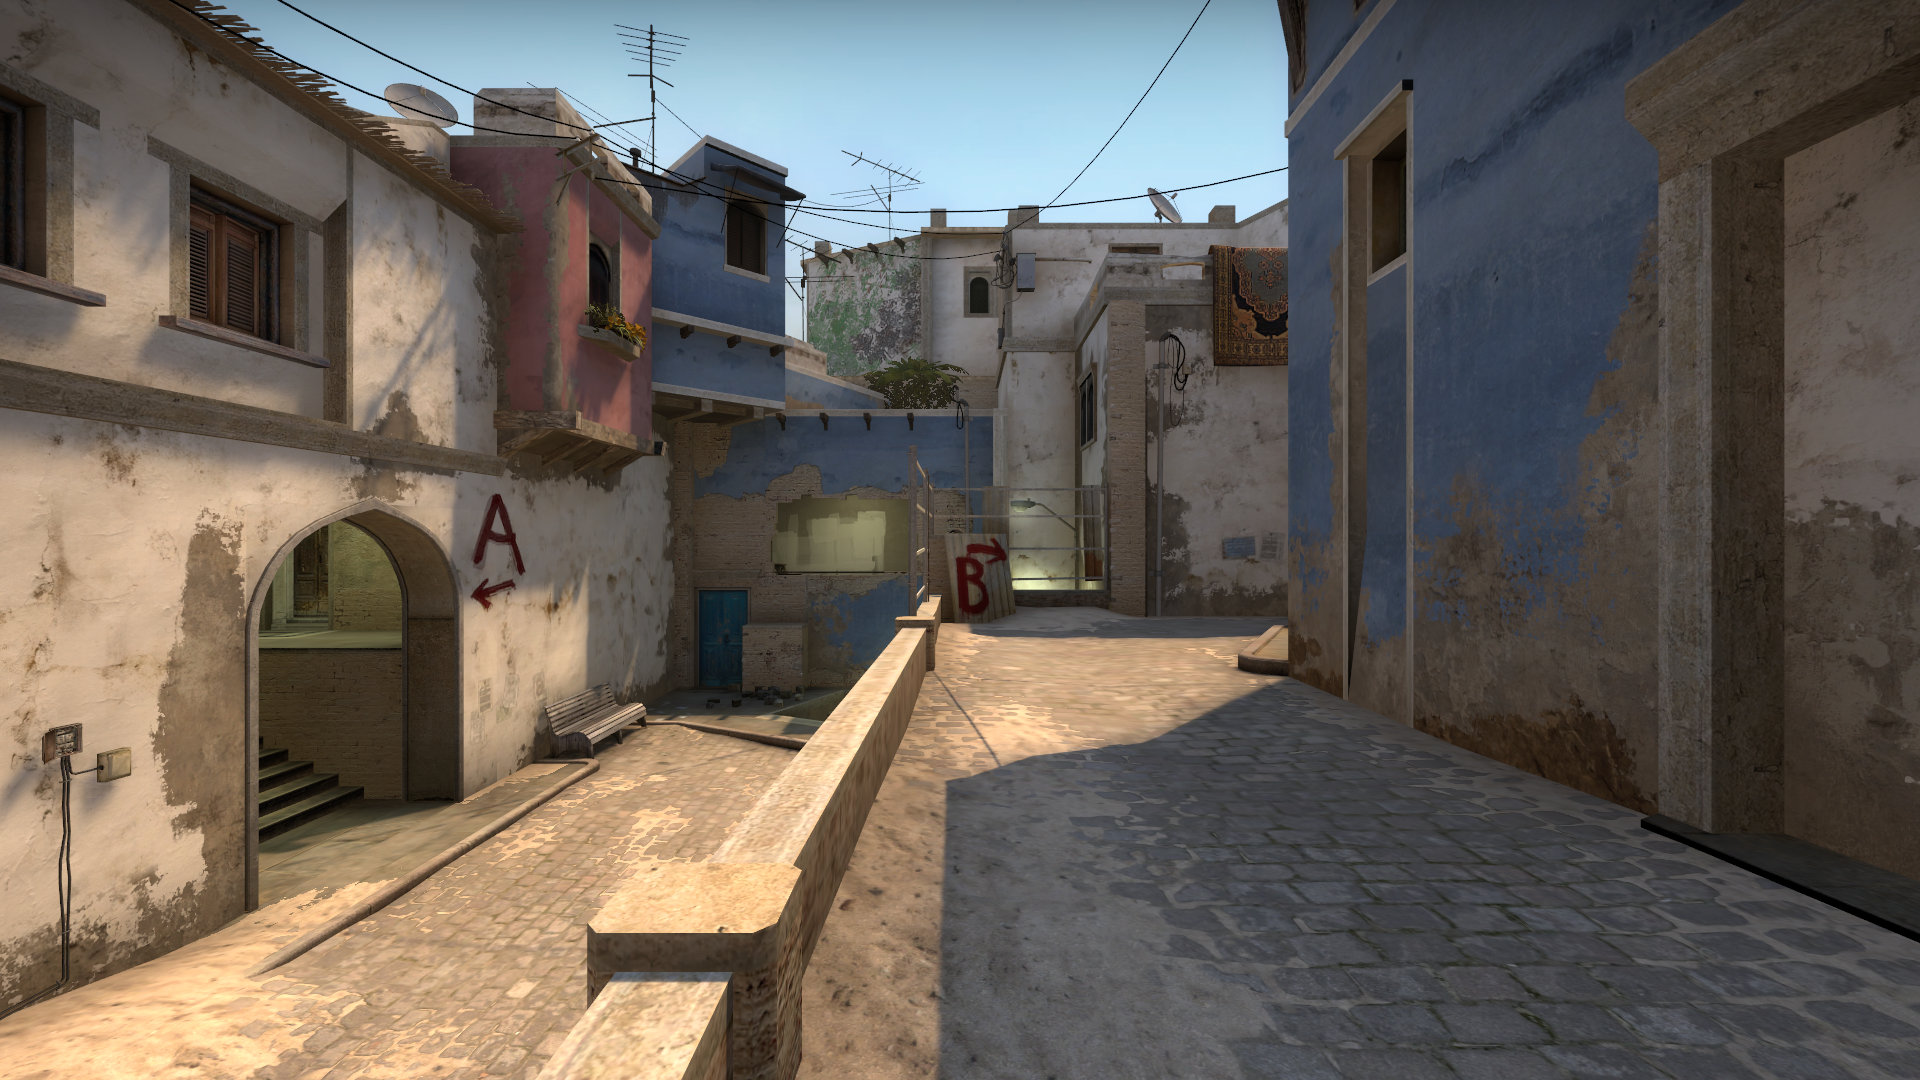
Map: de_mirage